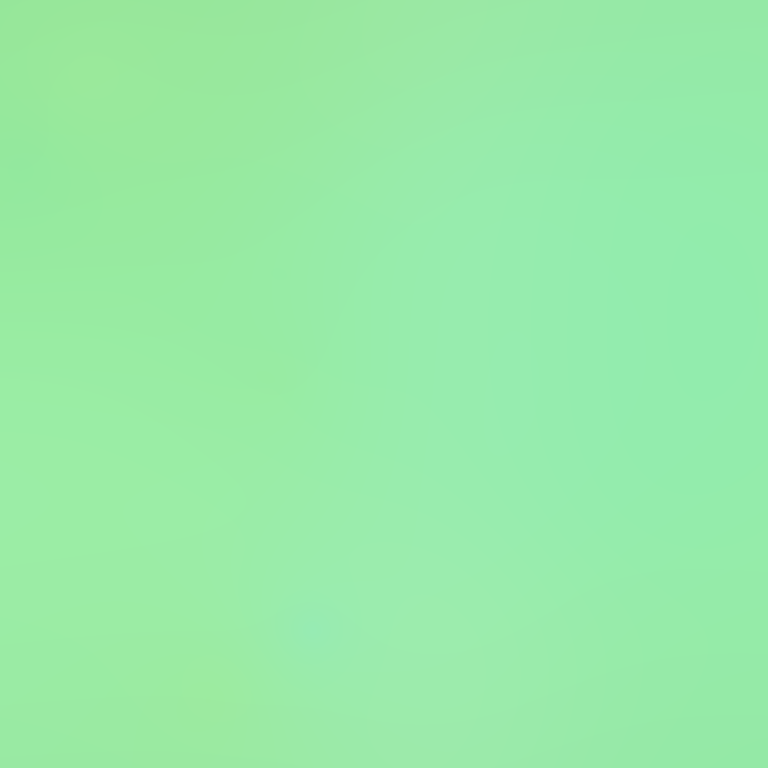
Abstract light effect, smooth blend from soft green to light teal, calm atmosphere, diffuse light, no room, no furniture, no objects.